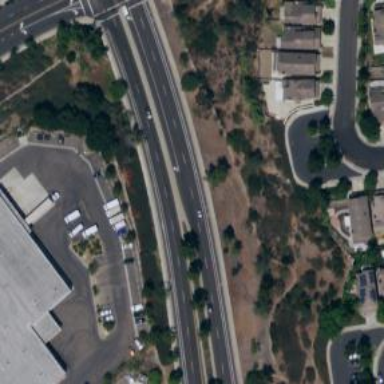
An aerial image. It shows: Secondary road with separate asphalt sidewalks.